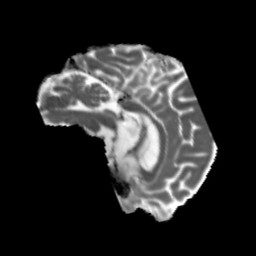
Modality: MD
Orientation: sagittal
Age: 60
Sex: male
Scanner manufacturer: siemens
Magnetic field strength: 3 T
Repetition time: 5.47 s
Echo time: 0.0854 s